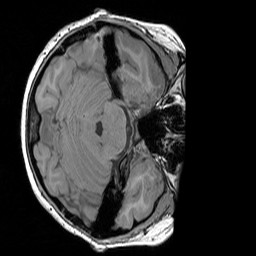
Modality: T1w
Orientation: axial
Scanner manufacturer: siemens
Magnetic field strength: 3 T
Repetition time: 1.83 s
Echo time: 0.00303 s